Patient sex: M
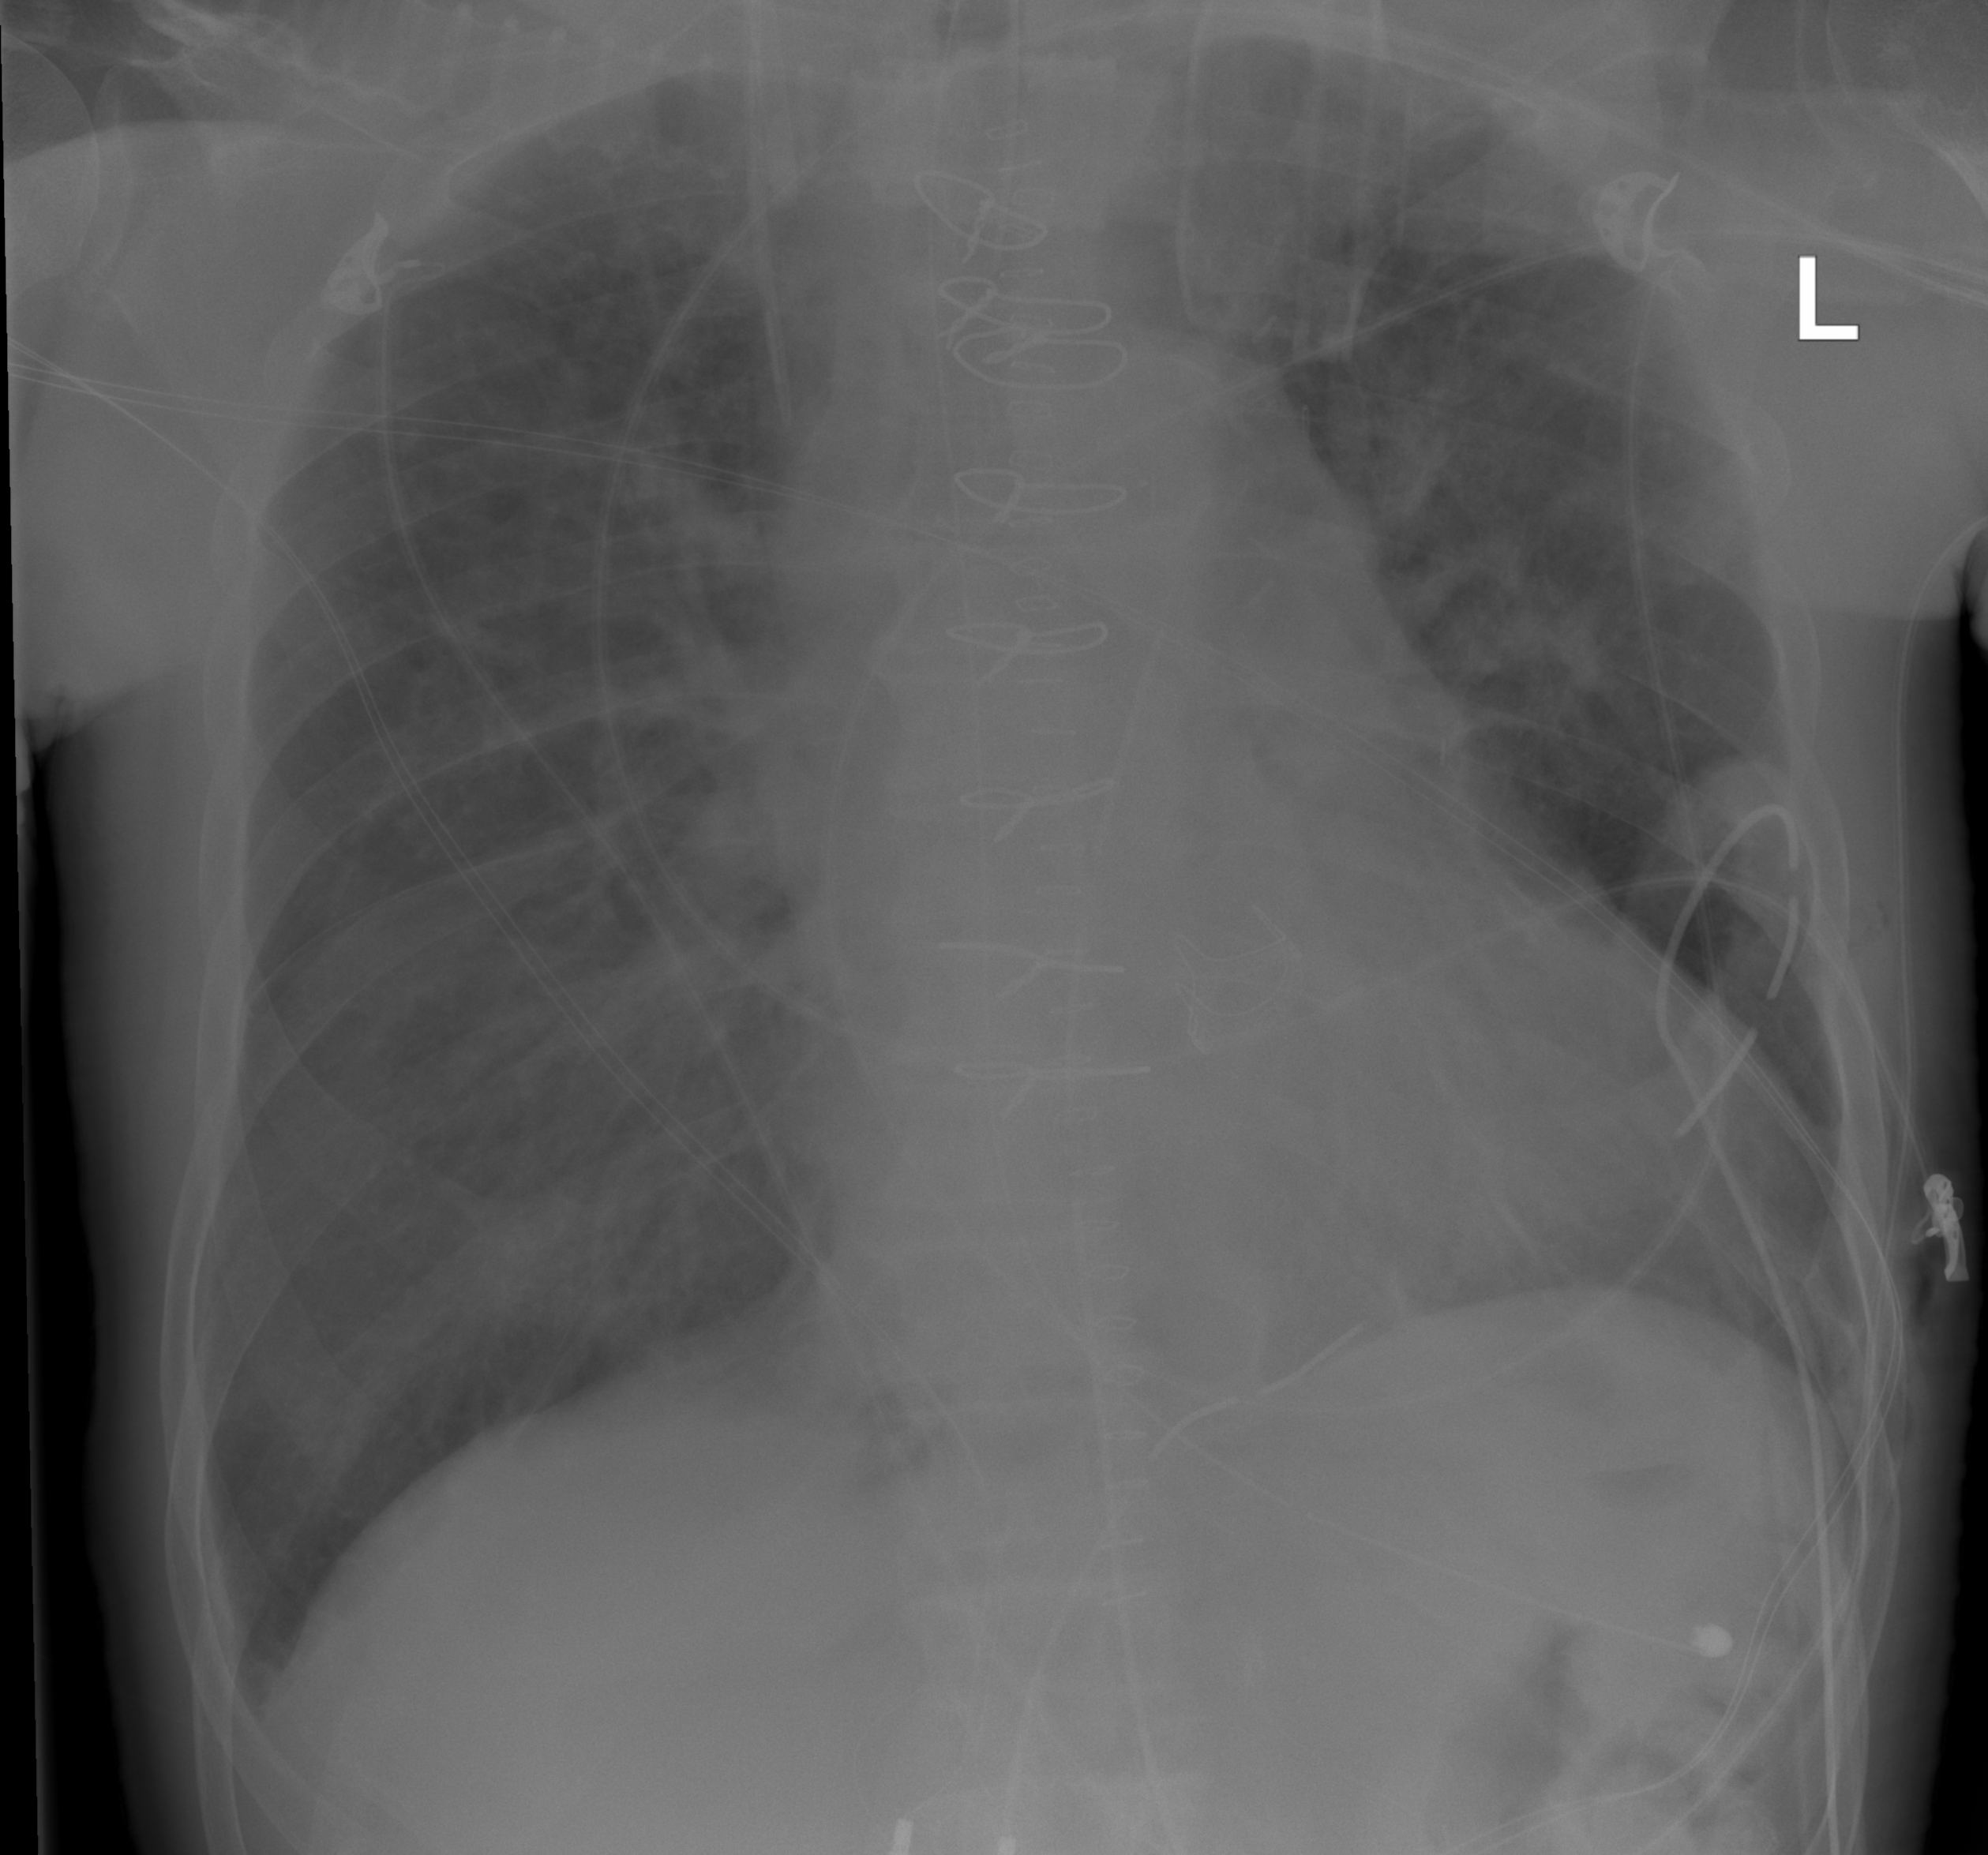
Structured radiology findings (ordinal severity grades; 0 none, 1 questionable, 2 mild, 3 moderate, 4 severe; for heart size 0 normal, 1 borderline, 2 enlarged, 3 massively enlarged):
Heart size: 2
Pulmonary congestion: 3
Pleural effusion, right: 0
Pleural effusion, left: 0
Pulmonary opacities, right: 2
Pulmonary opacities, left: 2
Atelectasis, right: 2
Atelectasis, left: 2